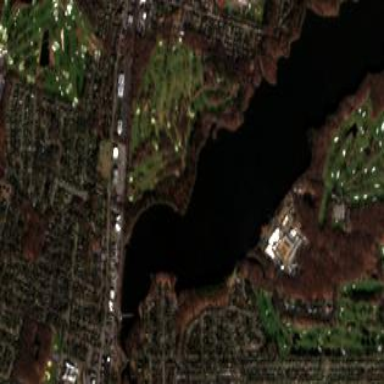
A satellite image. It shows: Golf course.